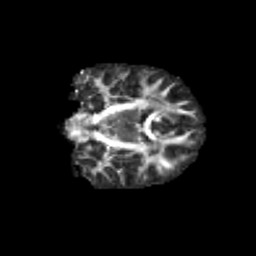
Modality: FA
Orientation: coronal
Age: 11
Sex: female
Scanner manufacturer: siemens
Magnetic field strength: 3 T
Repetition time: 3.8 s
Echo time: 0.07 s